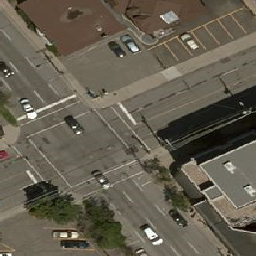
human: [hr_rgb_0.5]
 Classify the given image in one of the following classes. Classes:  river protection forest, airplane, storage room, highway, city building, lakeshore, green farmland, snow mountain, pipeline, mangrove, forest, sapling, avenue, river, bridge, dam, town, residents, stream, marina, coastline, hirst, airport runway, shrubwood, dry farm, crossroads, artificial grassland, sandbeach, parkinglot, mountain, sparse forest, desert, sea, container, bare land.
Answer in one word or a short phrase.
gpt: crossroads